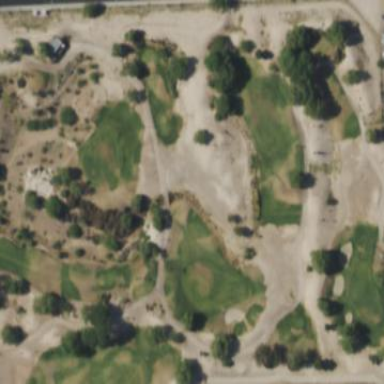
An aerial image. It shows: Area with grass used as rough in golf course.